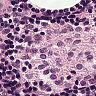
Metastatic tissue present: no